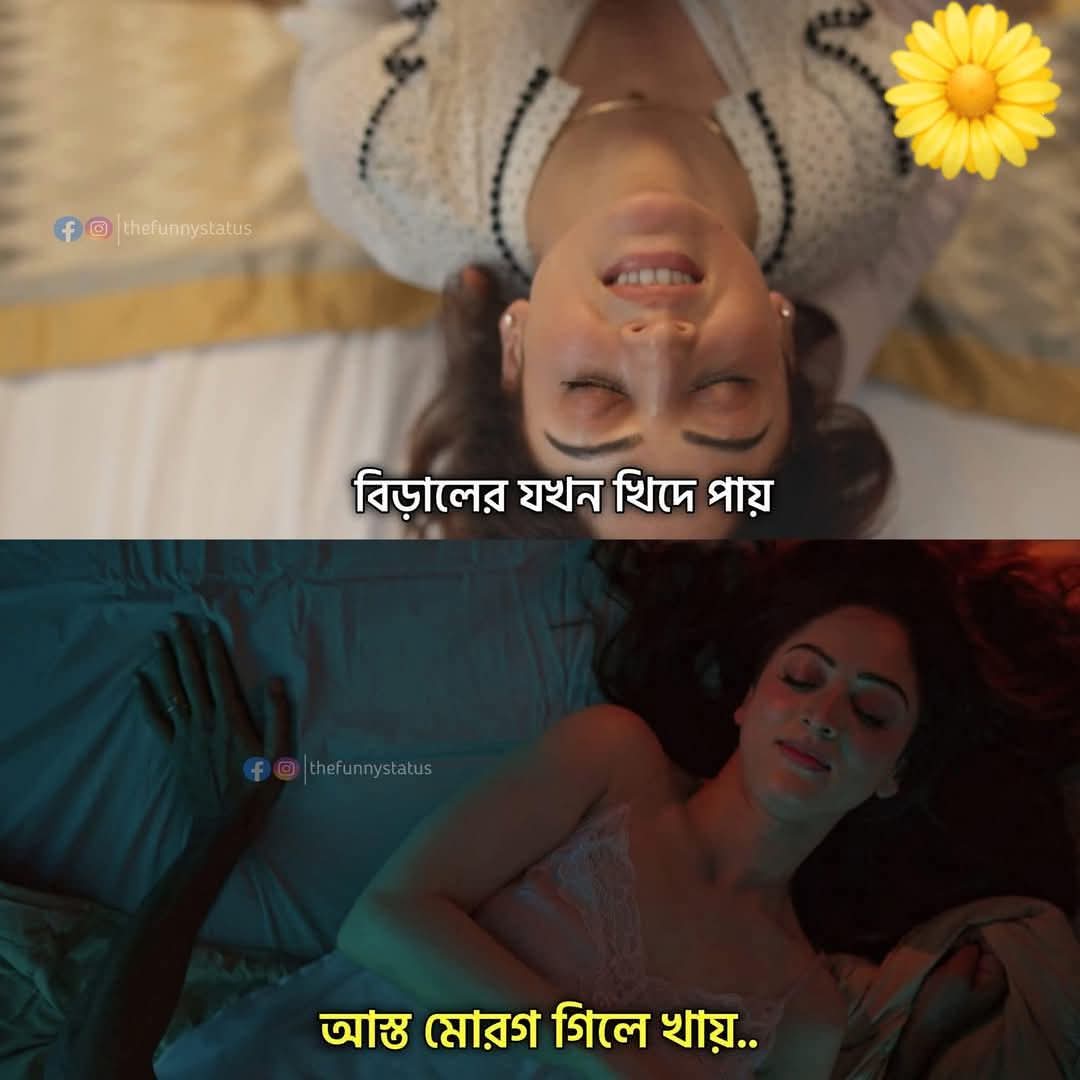
Text: বিড়ালের যখন খিদে পায়
আস্ত মোরগ গিলে খায়..
Label: Non Hate